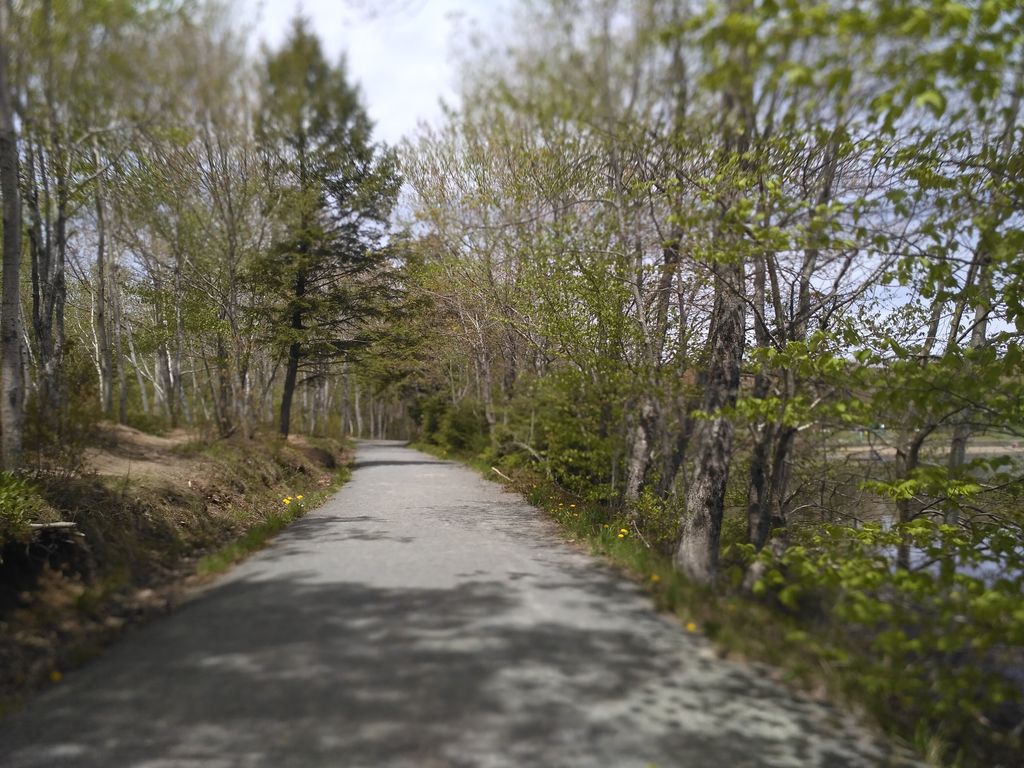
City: halifax